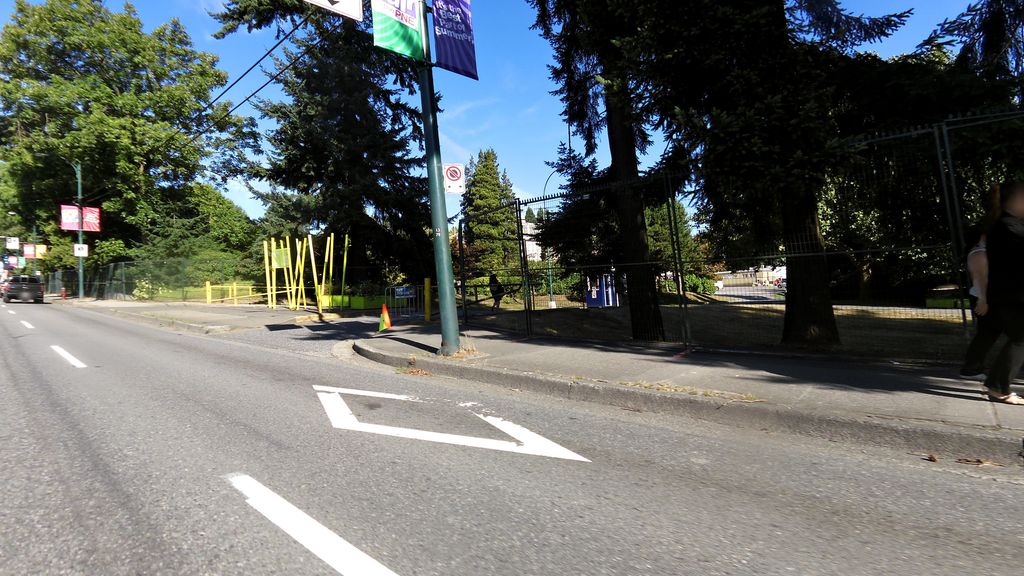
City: vancouver